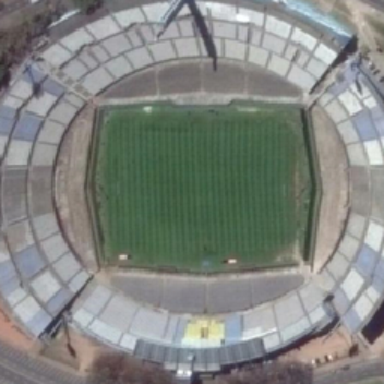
Some trees surround the oval stadium .